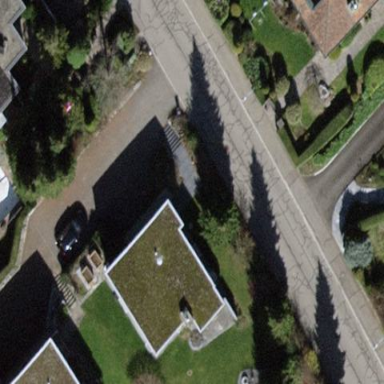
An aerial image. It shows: Building with flat roof.